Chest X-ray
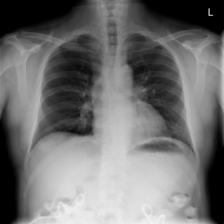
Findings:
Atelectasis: negative
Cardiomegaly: negative
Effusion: negative
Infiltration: negative
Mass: negative
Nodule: negative
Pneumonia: negative
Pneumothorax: negative
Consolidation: negative
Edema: negative
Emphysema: negative
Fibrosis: negative
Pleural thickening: negative
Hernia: negative